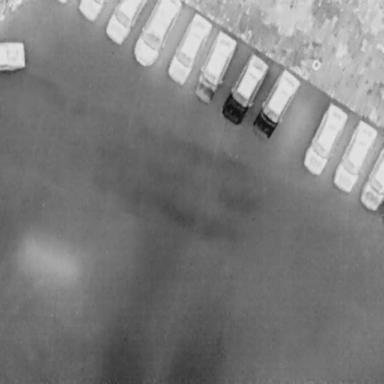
There are 11 Cars in the infrared image.